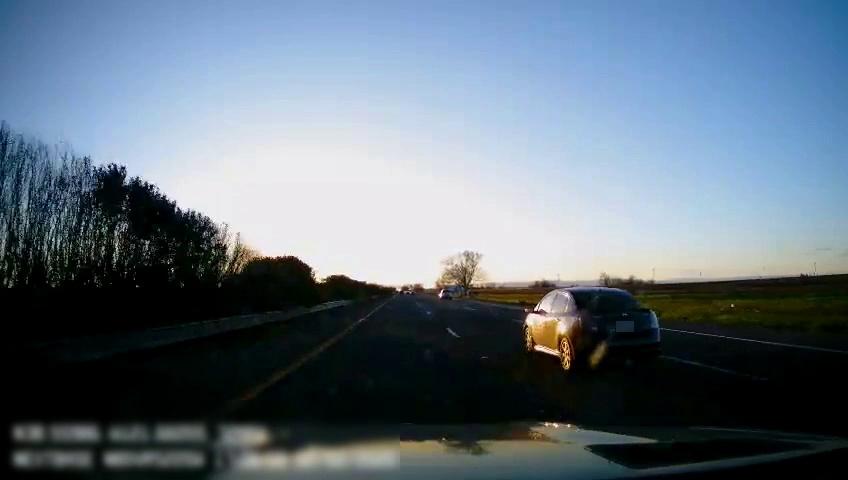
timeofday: Day
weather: Sunny
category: Drivable Space
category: Vehicles | Car
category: Vehicles | SUV
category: Lanes | Alternate Lane
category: Lanes | Current Lane
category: Lanes | Current Lane
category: Lanes | Alternate Lane